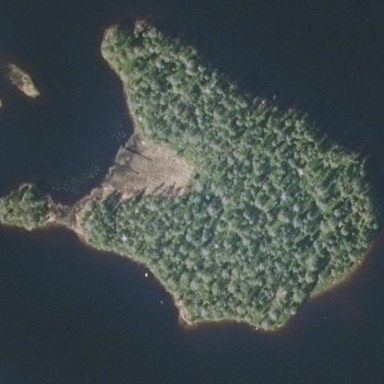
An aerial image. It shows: Islet.